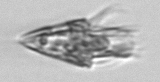
Label: Strombidium_tintinnodes